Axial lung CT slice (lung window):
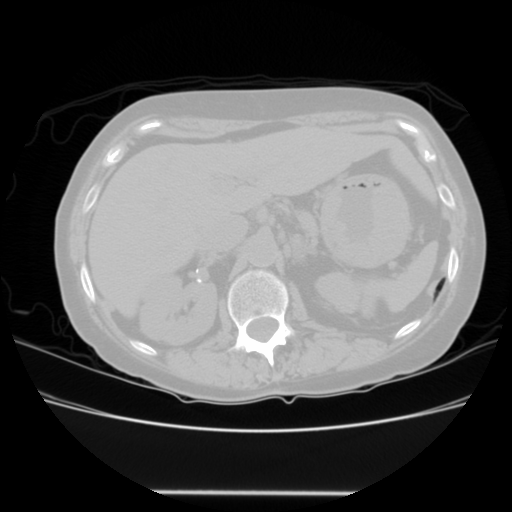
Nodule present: no